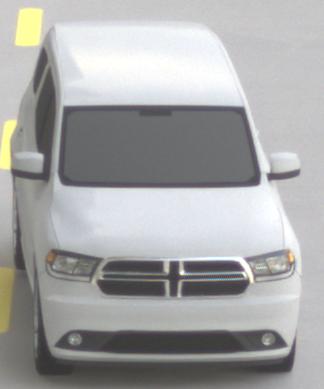
Make: Dodge
Model: Durango
Detailed model: Gen. 3
Model produced from: 2010
Doors: 5
Color: white
Road condition: dry road
Daytime: sunrise or sunset
Contrast: medium contrast